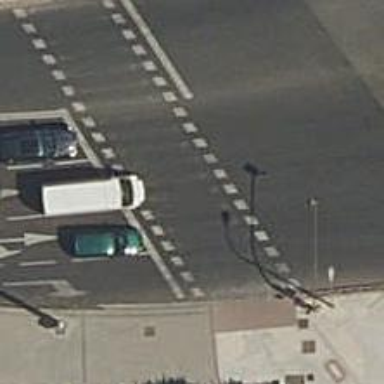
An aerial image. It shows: Road with traffic signals at crossing.